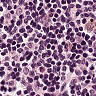
Metastatic tissue present: no